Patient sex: M
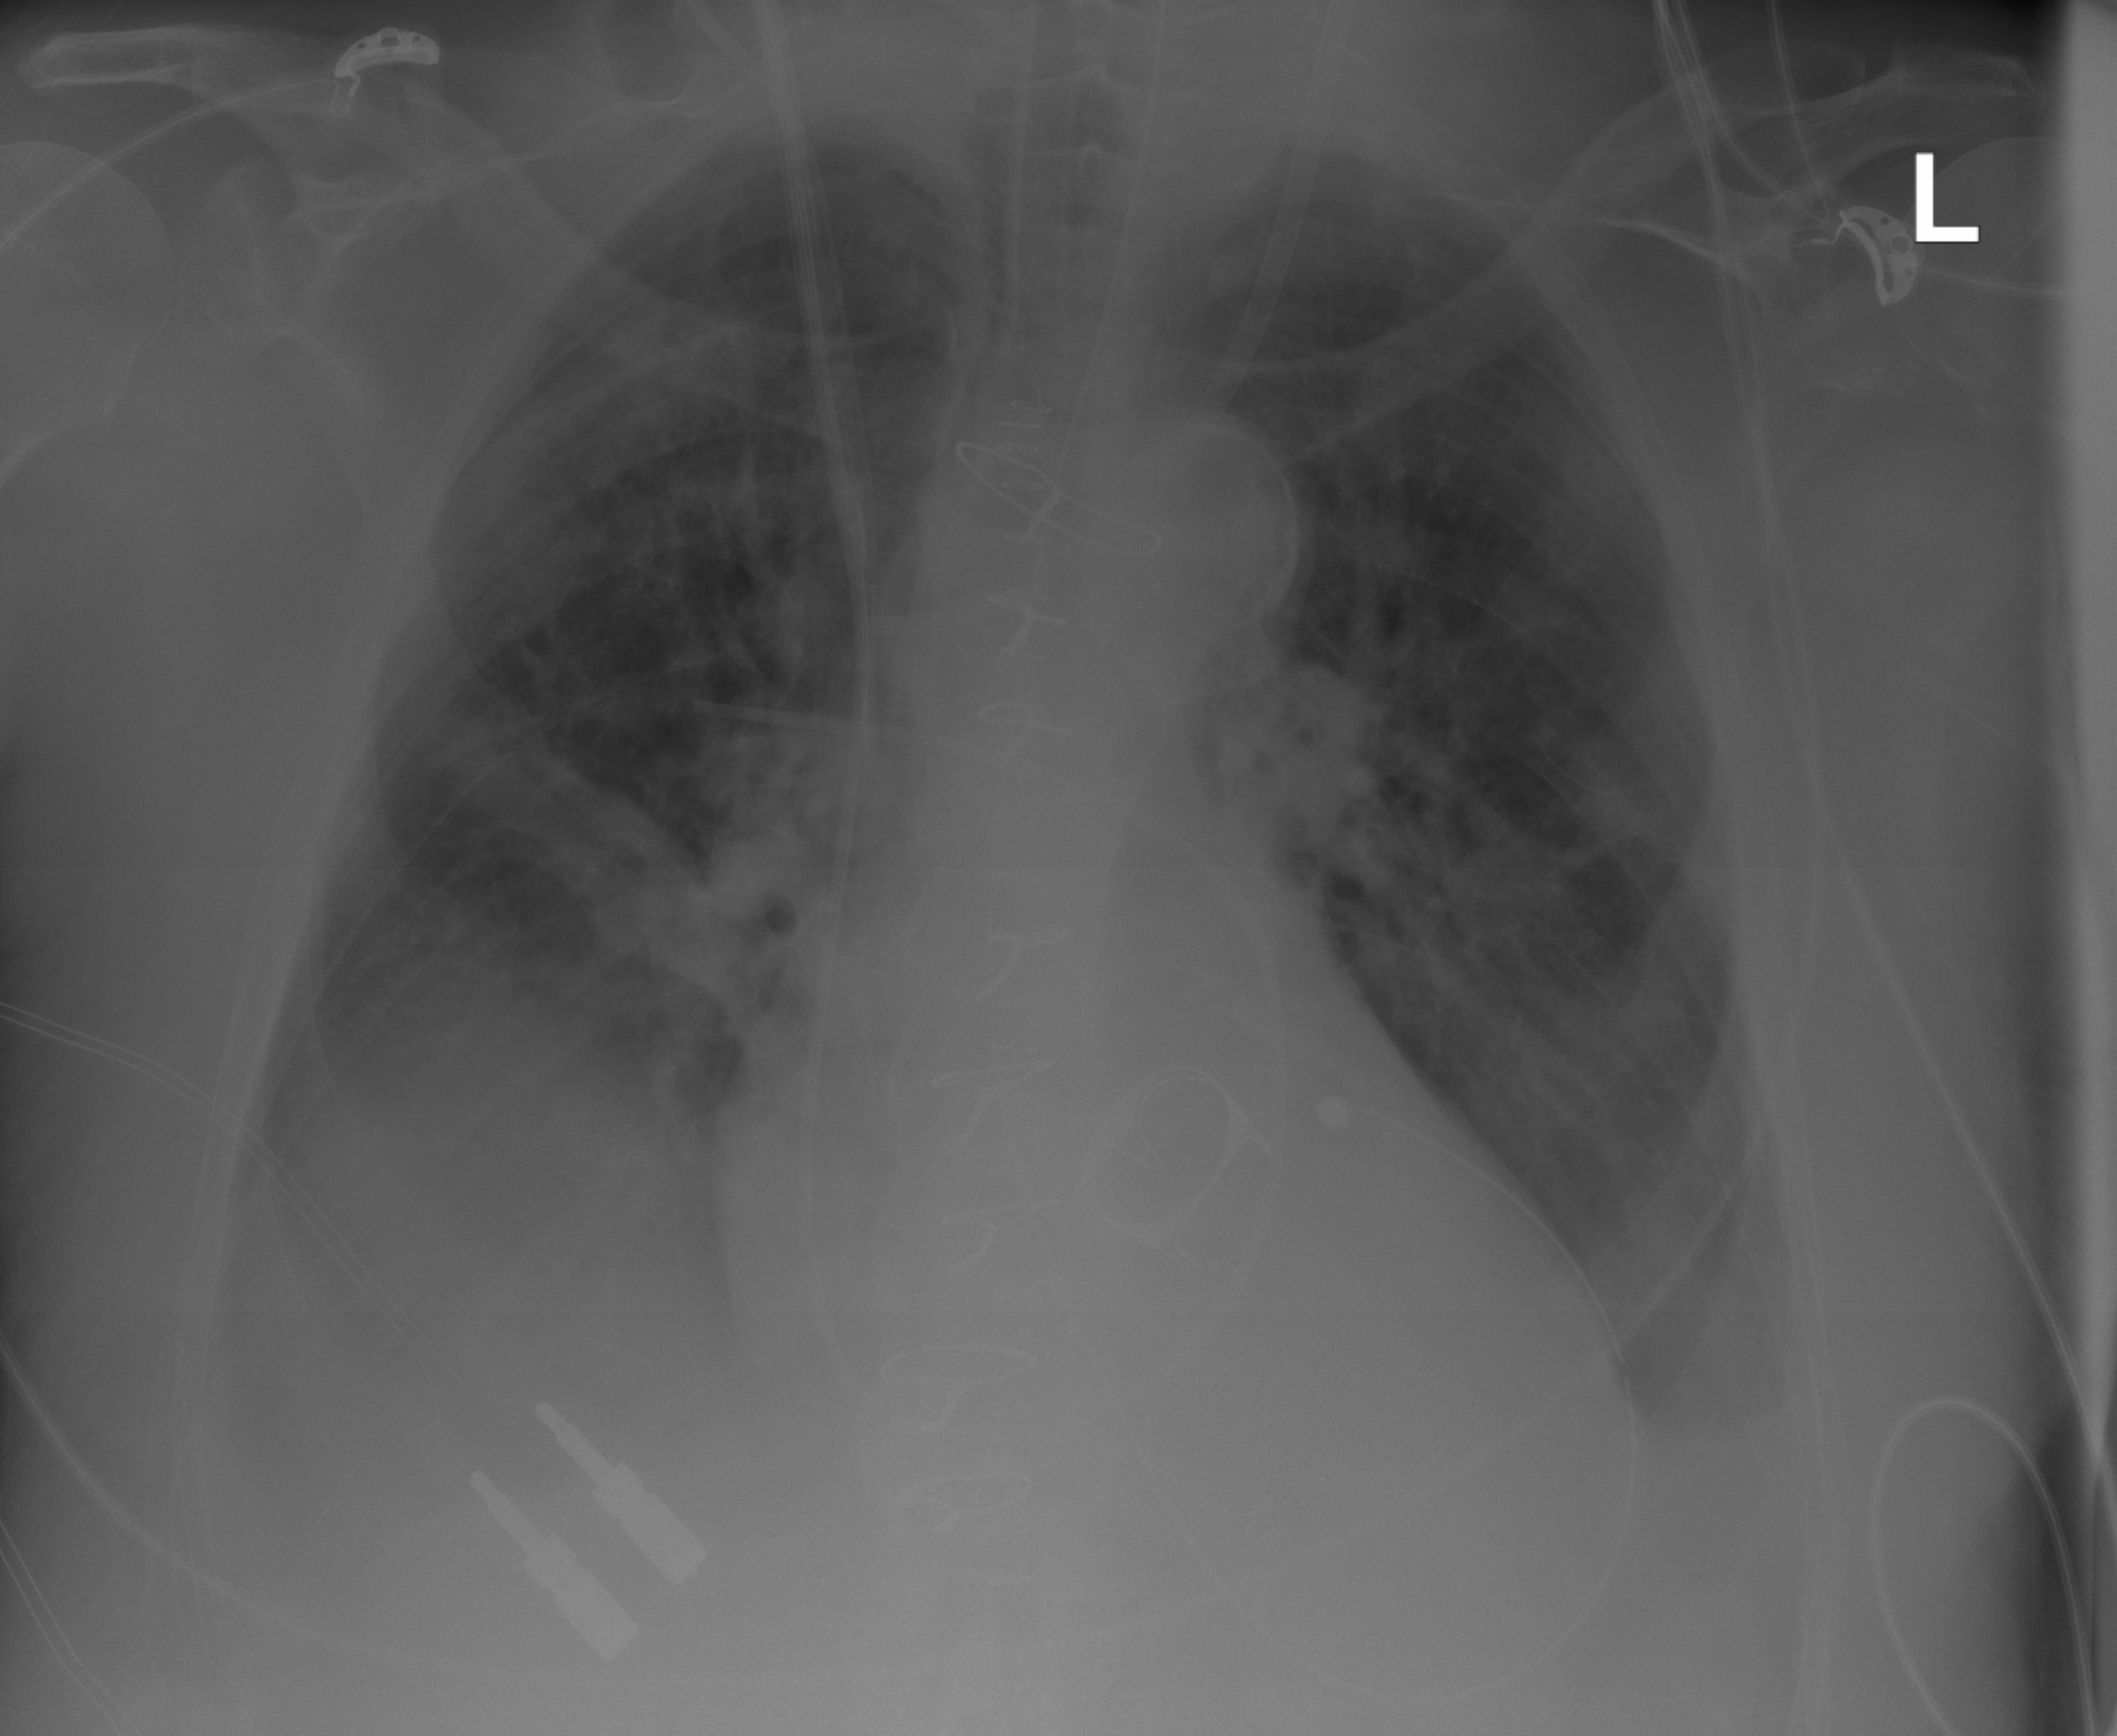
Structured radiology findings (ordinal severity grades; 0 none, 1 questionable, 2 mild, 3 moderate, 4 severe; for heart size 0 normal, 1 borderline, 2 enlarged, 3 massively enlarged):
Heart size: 2
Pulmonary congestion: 3
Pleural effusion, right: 3
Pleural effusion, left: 2
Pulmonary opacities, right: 2
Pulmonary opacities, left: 2
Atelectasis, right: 3
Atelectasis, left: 2